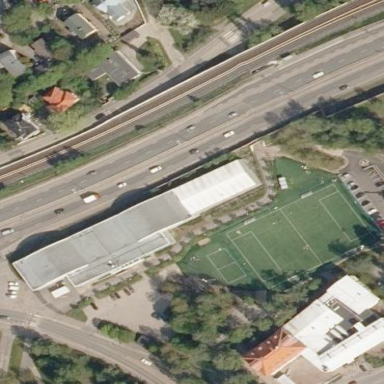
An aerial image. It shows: Soccer pitch with artificial turf for leisure sports activities.